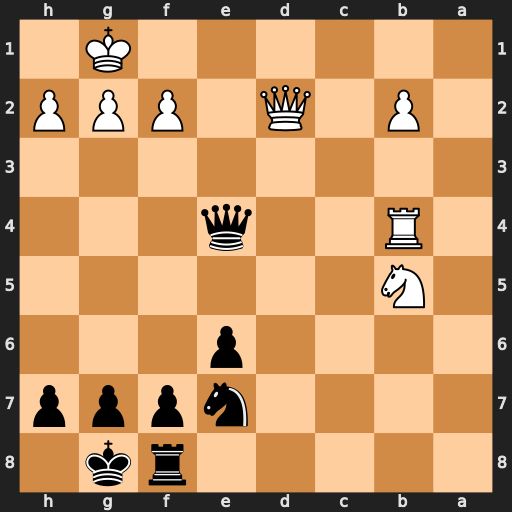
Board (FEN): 5rk1/4nppp/4p3/1N6/1R2q3/8/1P1Q1PPP/6K1
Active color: b
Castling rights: -
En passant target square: -
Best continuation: Qb1+ Qc1 Qxc1#